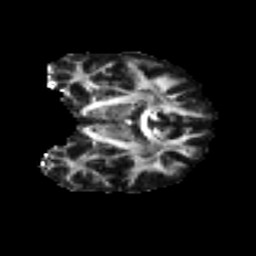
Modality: FA
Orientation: coronal
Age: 26
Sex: male
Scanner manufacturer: ge
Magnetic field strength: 3 T
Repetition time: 7.8 s
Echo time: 0.061 s